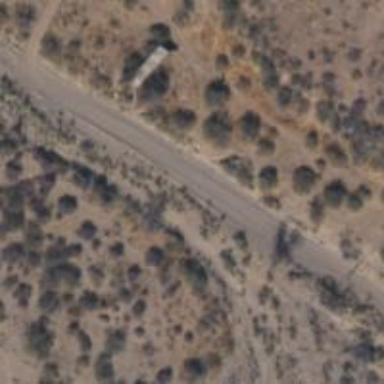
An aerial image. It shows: Abandoned road.